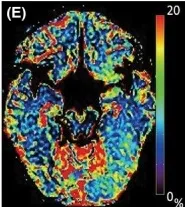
Transverse magnetic resonance (MR) images. F map.
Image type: radiology (mri)